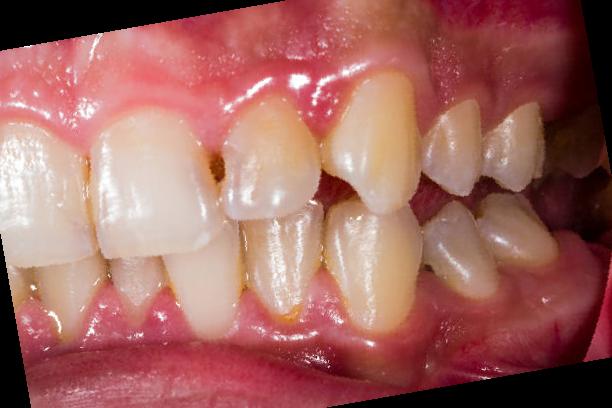
Condition: Gingivitis